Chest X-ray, PA view. Patient: 79 years old, sex M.
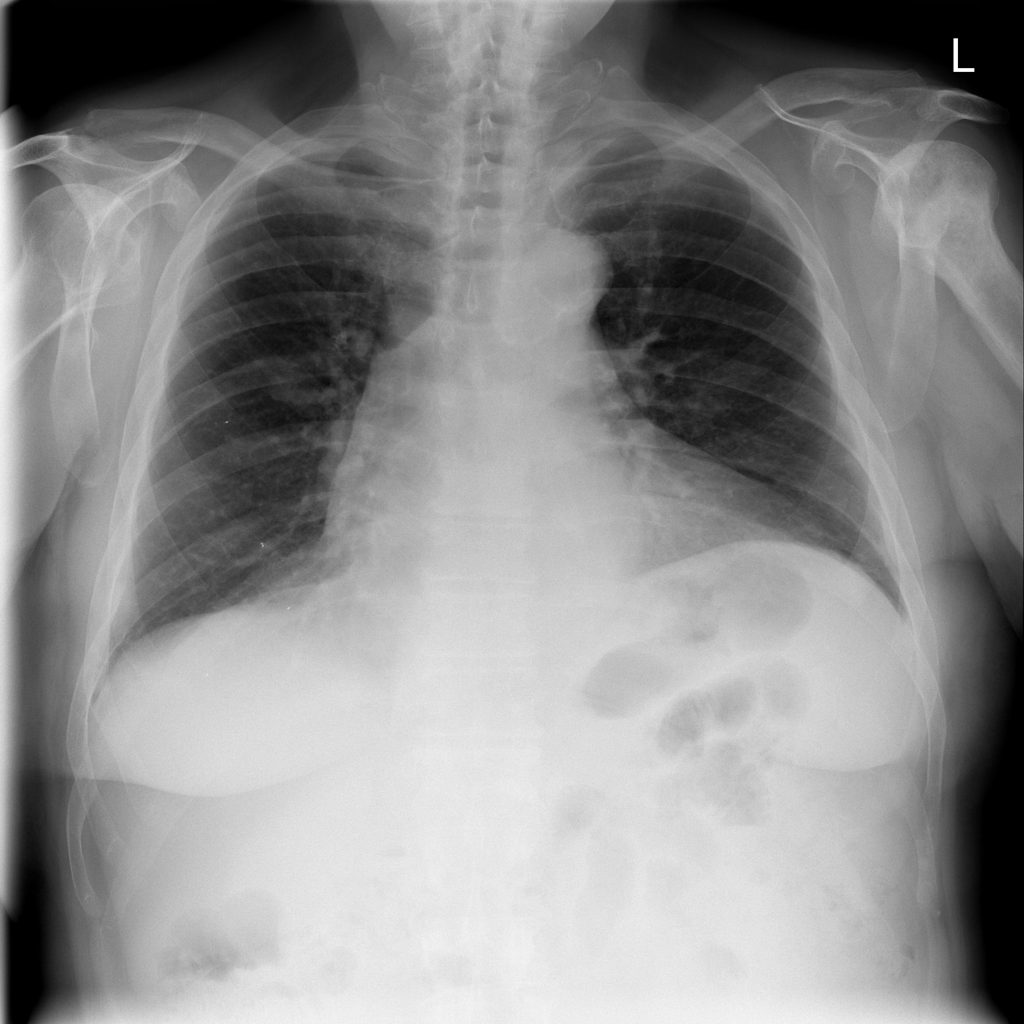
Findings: No Finding